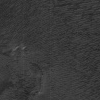
Atmospheric dust classification: not_dusty